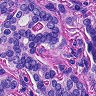
Metastatic tissue present: yes